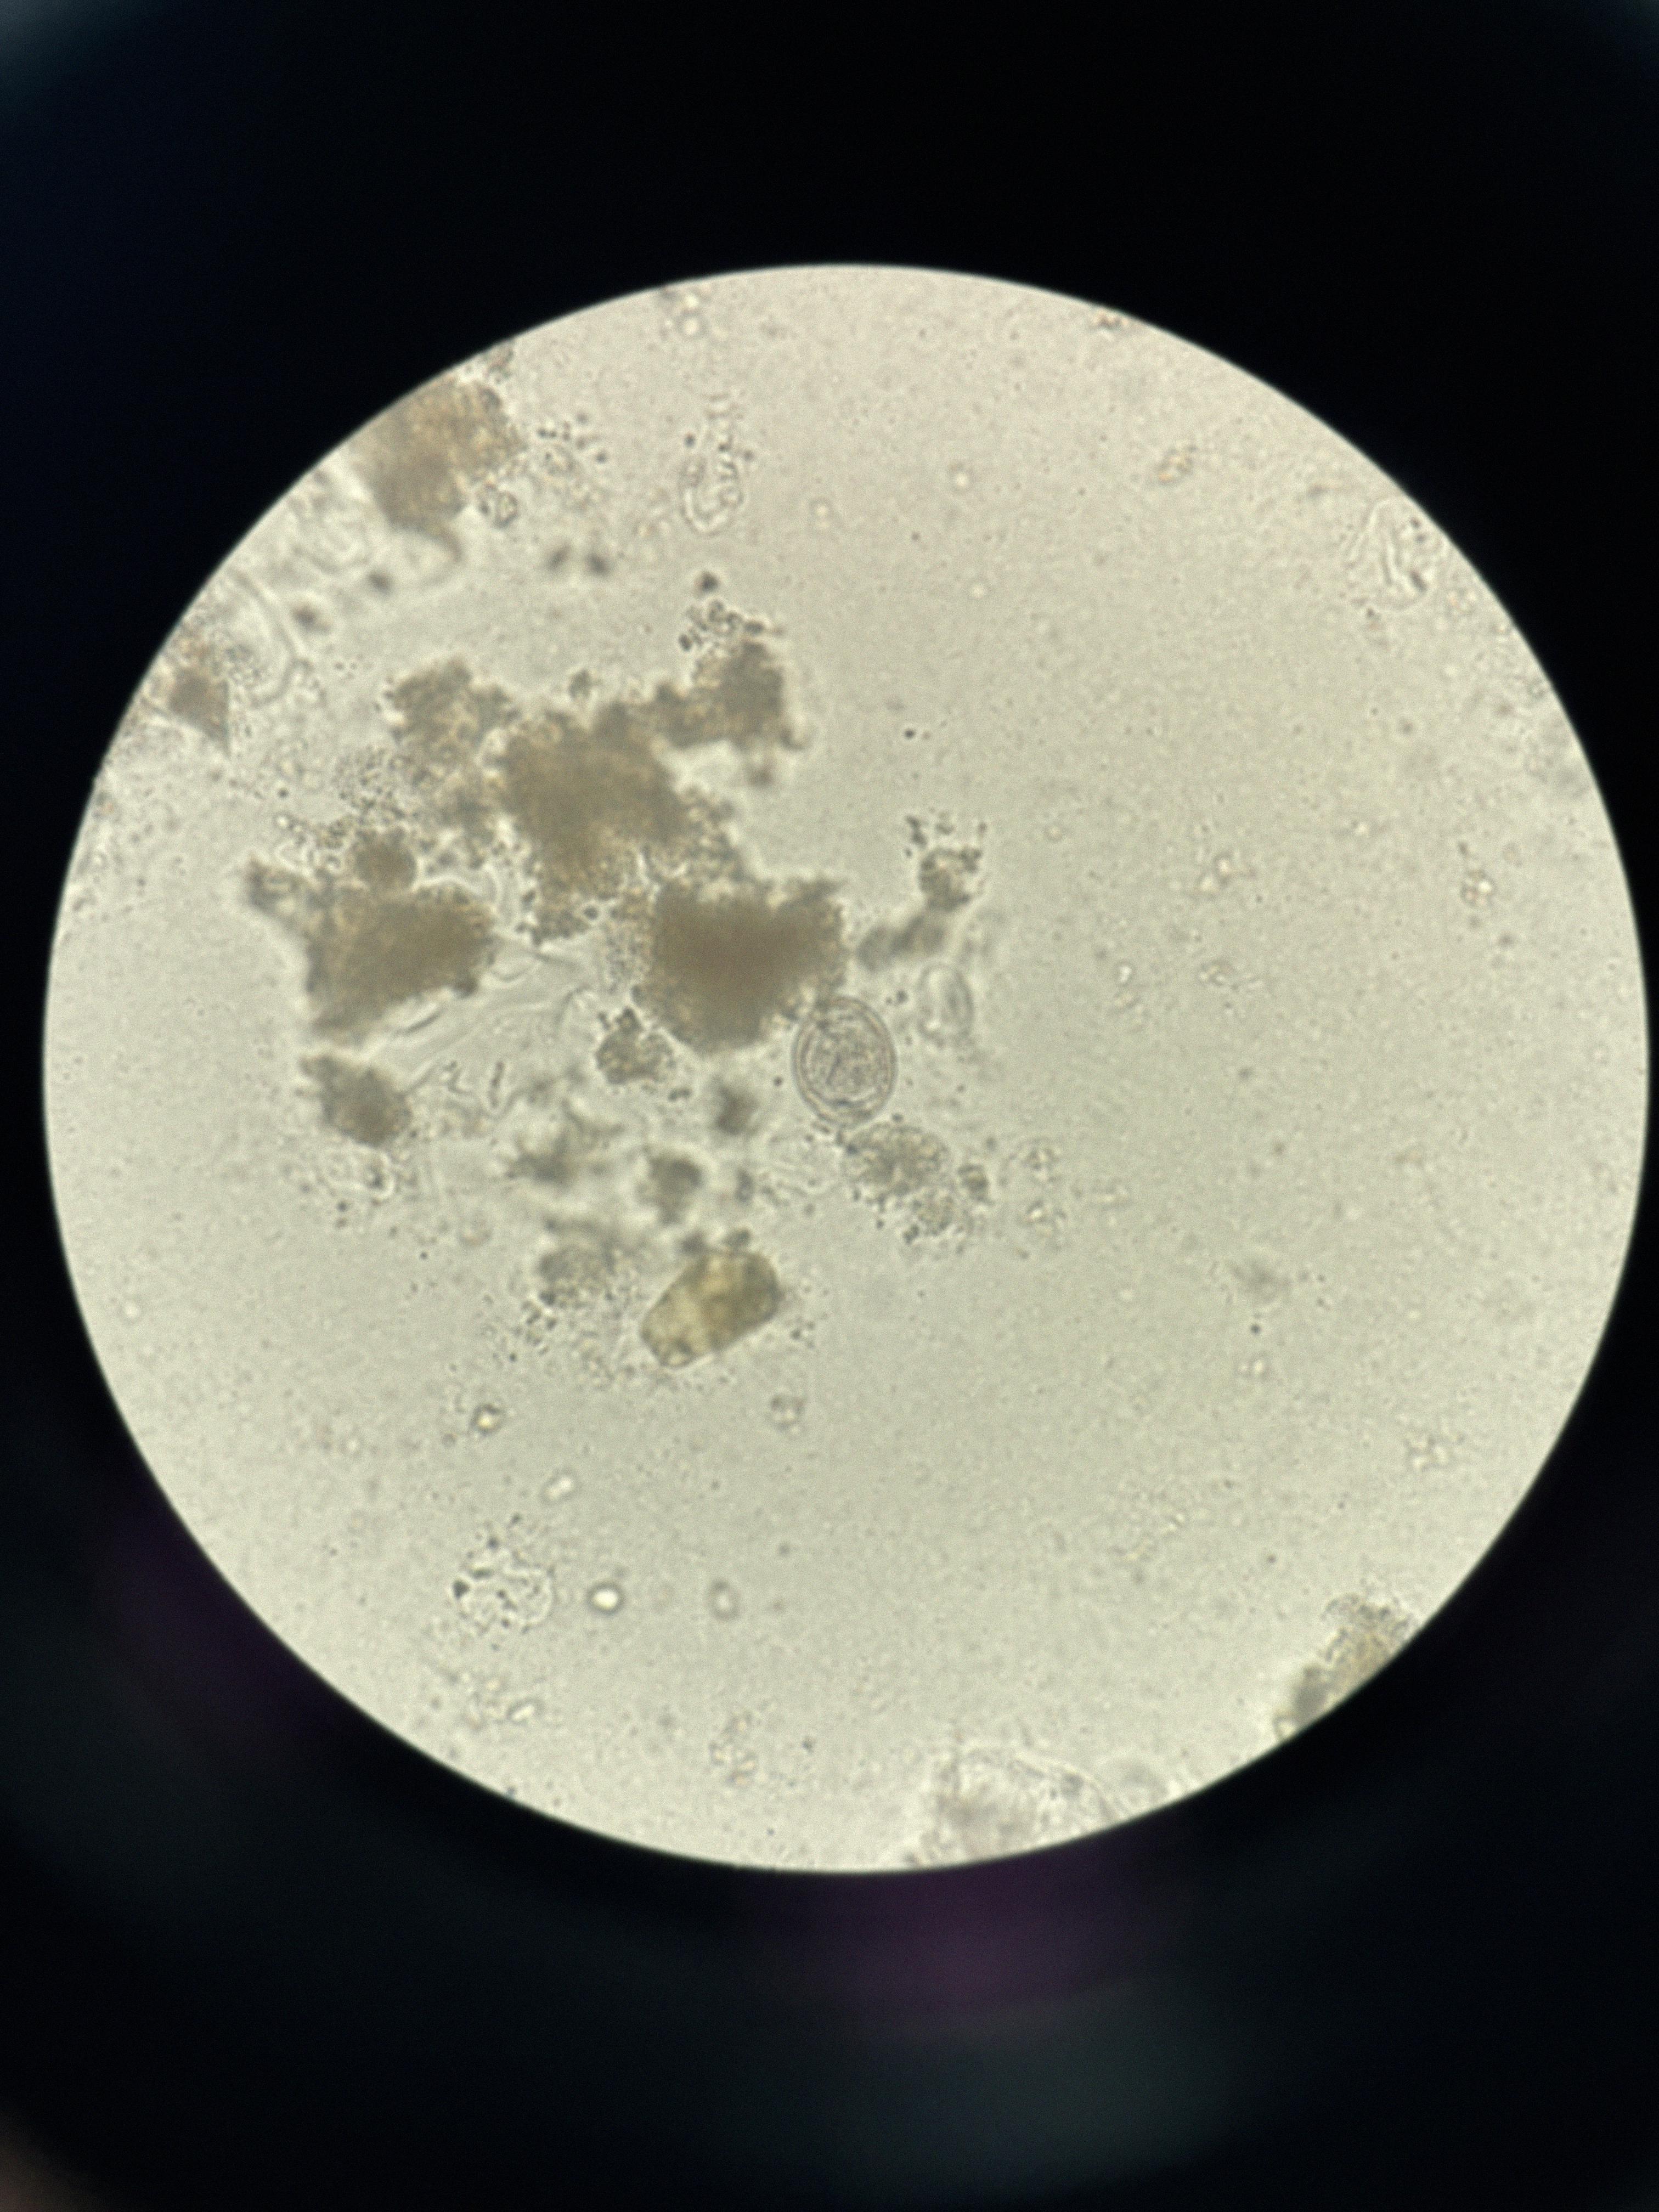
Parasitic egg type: Hymenolepis nana